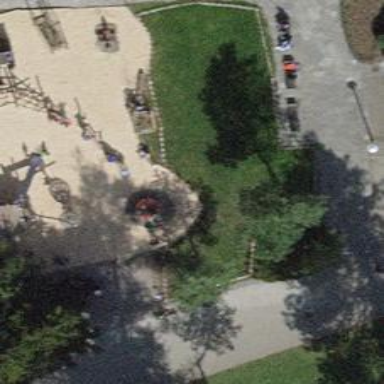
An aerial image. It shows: Red roundabout at the playground.